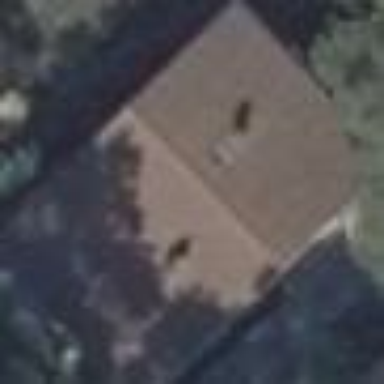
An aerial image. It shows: Detached building with gabled roof.